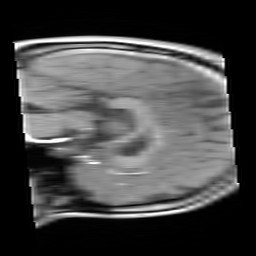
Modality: FLASH
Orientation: sagittal
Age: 29
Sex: female
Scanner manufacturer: siemens
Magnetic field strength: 3 T
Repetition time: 0.245 s
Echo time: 0.0026 s